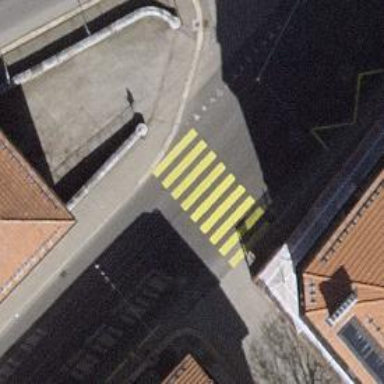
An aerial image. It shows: Kerb barrier.